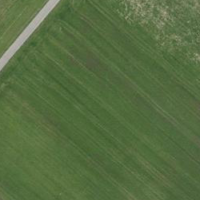
EUNIS habitat code: 52
Species observed at this site:
Aesculus hippocastanum